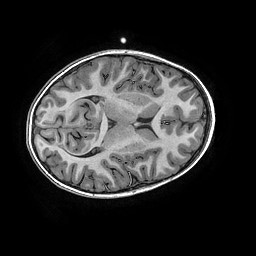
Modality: T1w
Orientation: axial
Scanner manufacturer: ge
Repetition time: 0.008096 s
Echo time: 0.00318 s